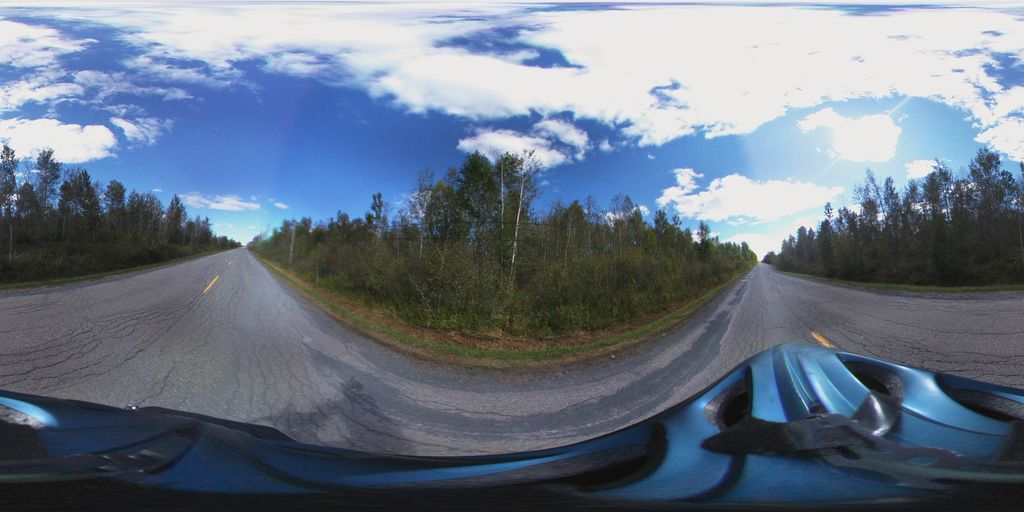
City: ottawa-gatineau